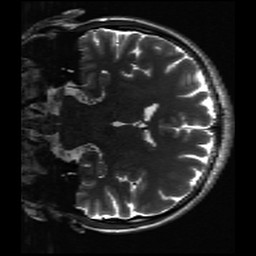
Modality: inplaneT2
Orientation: coronal